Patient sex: F
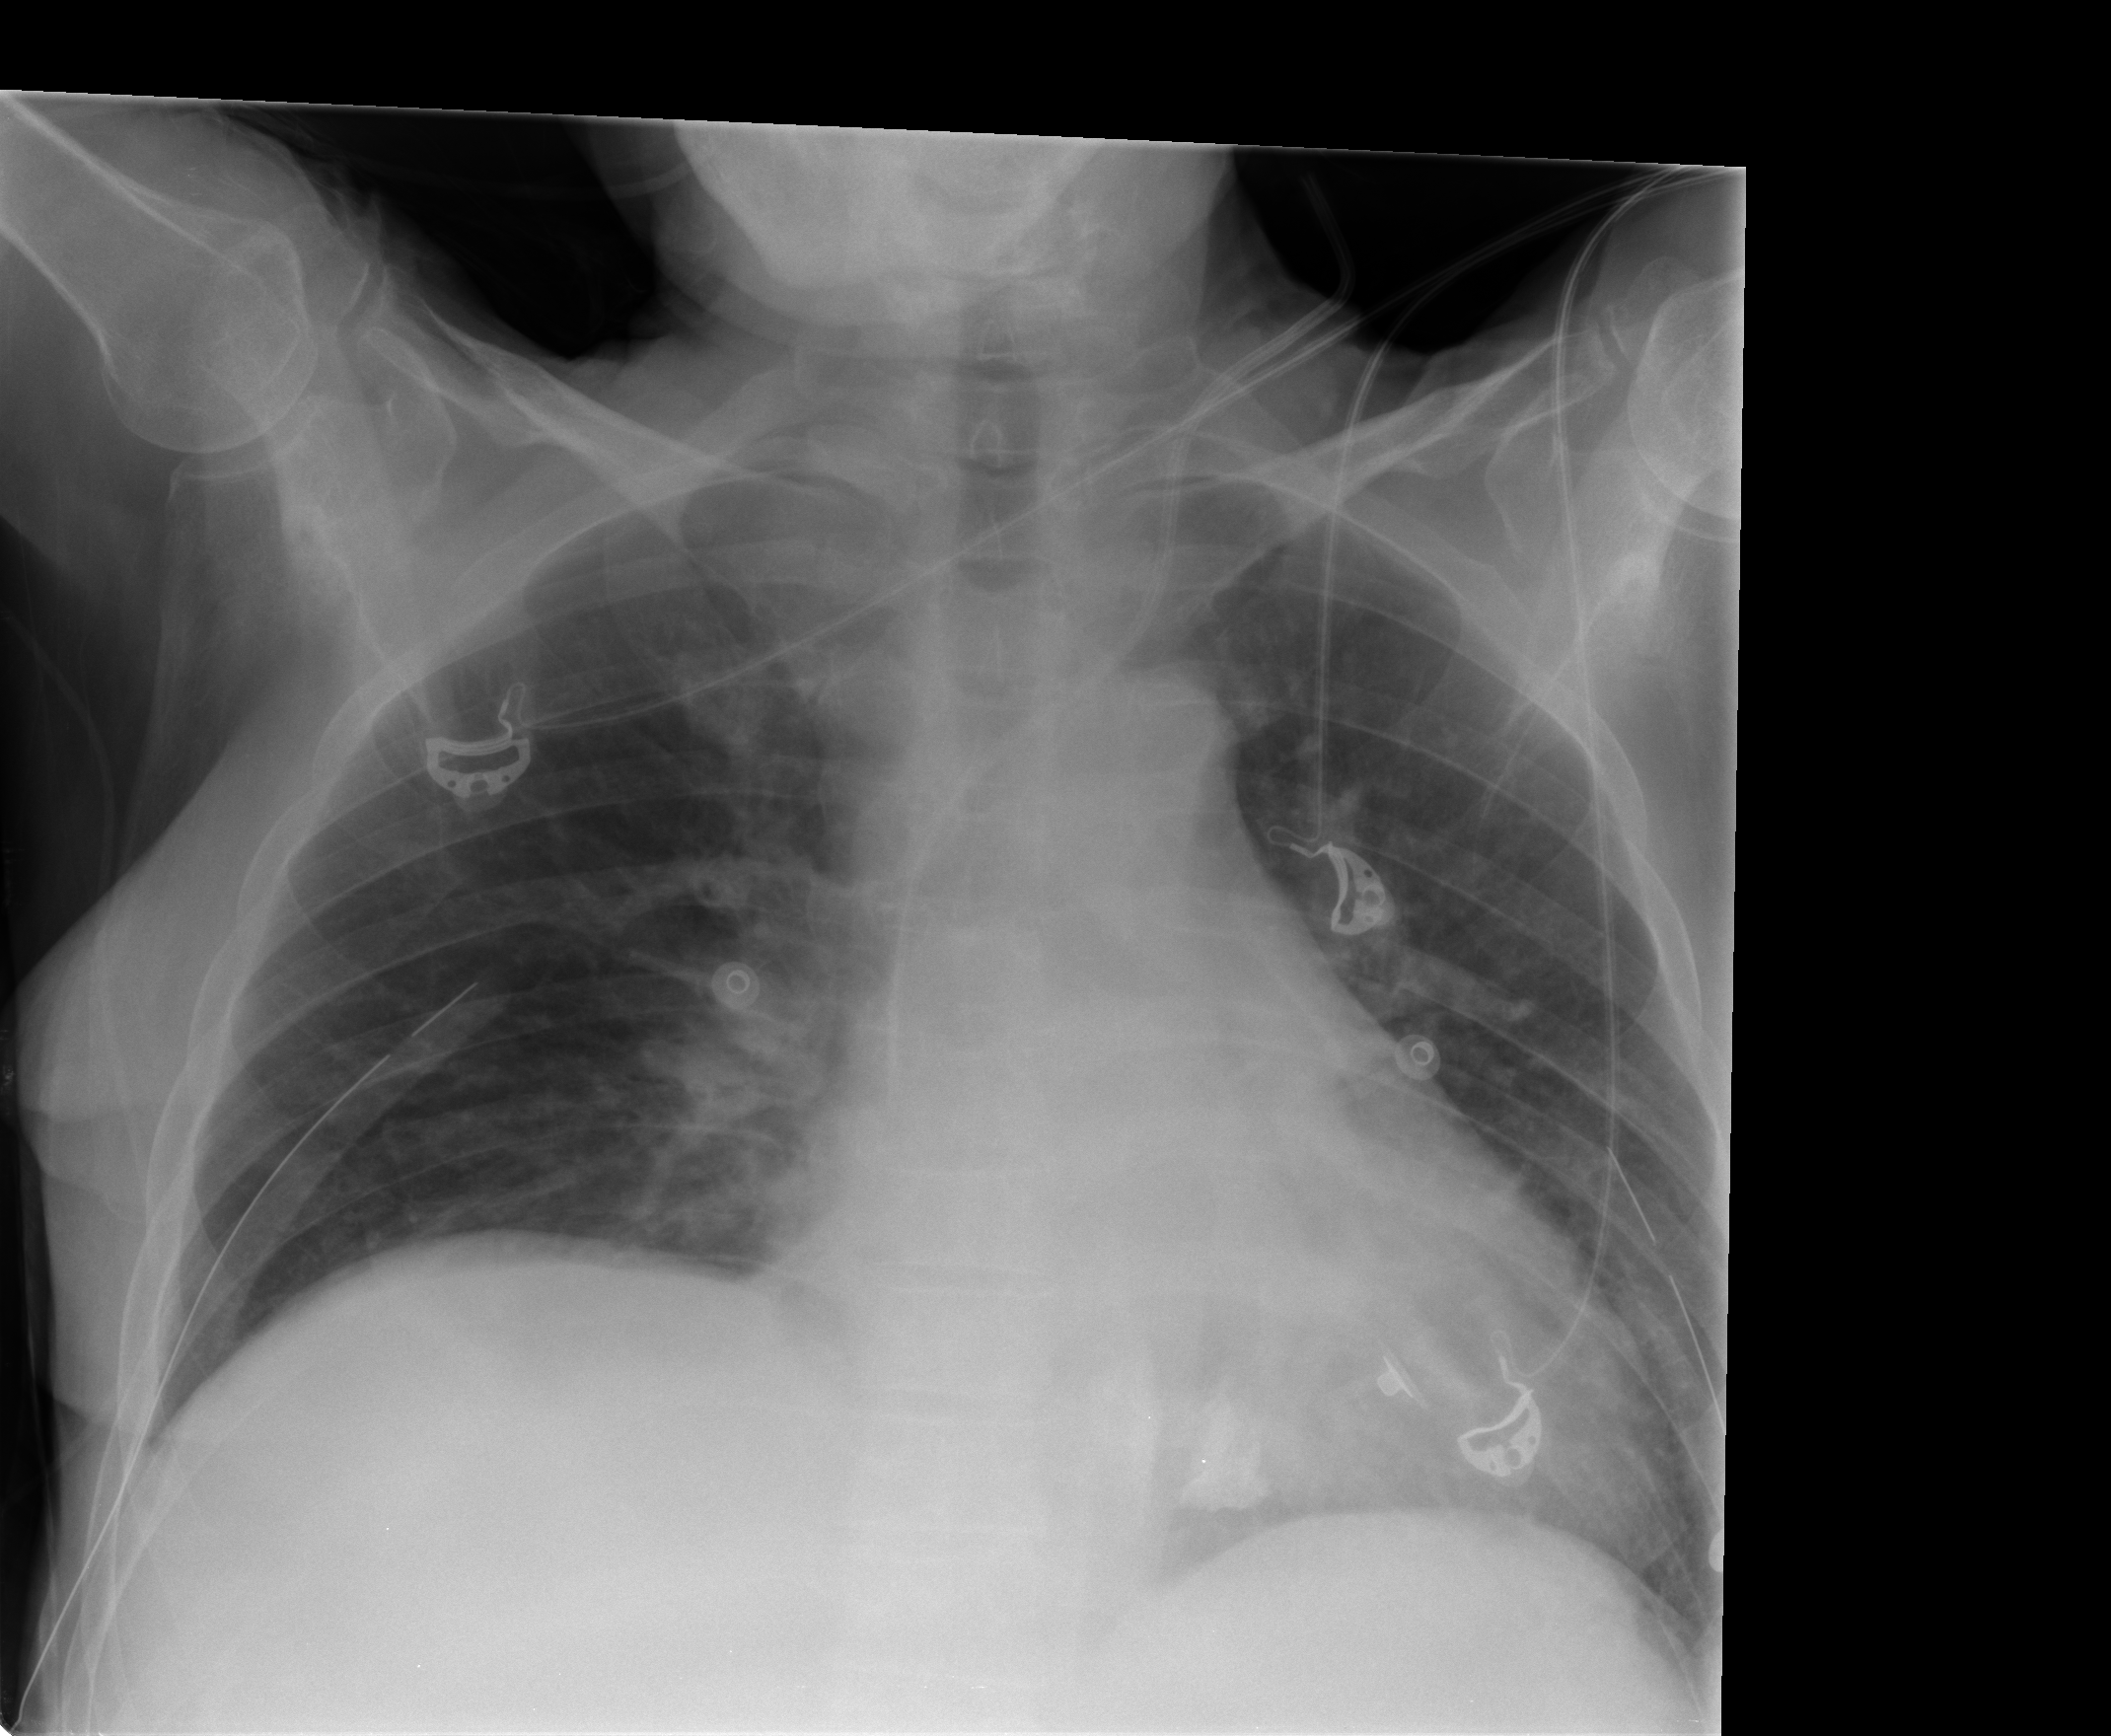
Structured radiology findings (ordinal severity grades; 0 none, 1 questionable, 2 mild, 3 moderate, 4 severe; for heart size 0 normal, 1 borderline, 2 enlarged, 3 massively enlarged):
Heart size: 0
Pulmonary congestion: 2
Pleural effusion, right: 0
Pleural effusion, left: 0
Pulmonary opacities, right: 0
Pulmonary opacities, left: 0
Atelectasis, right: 0
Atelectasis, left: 0